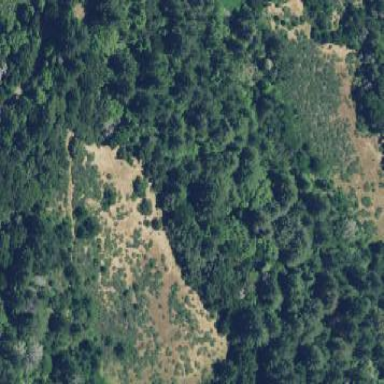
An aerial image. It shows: Area covered in scrub vegetation.